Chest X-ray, PA view. Patient: 27 years old, sex F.
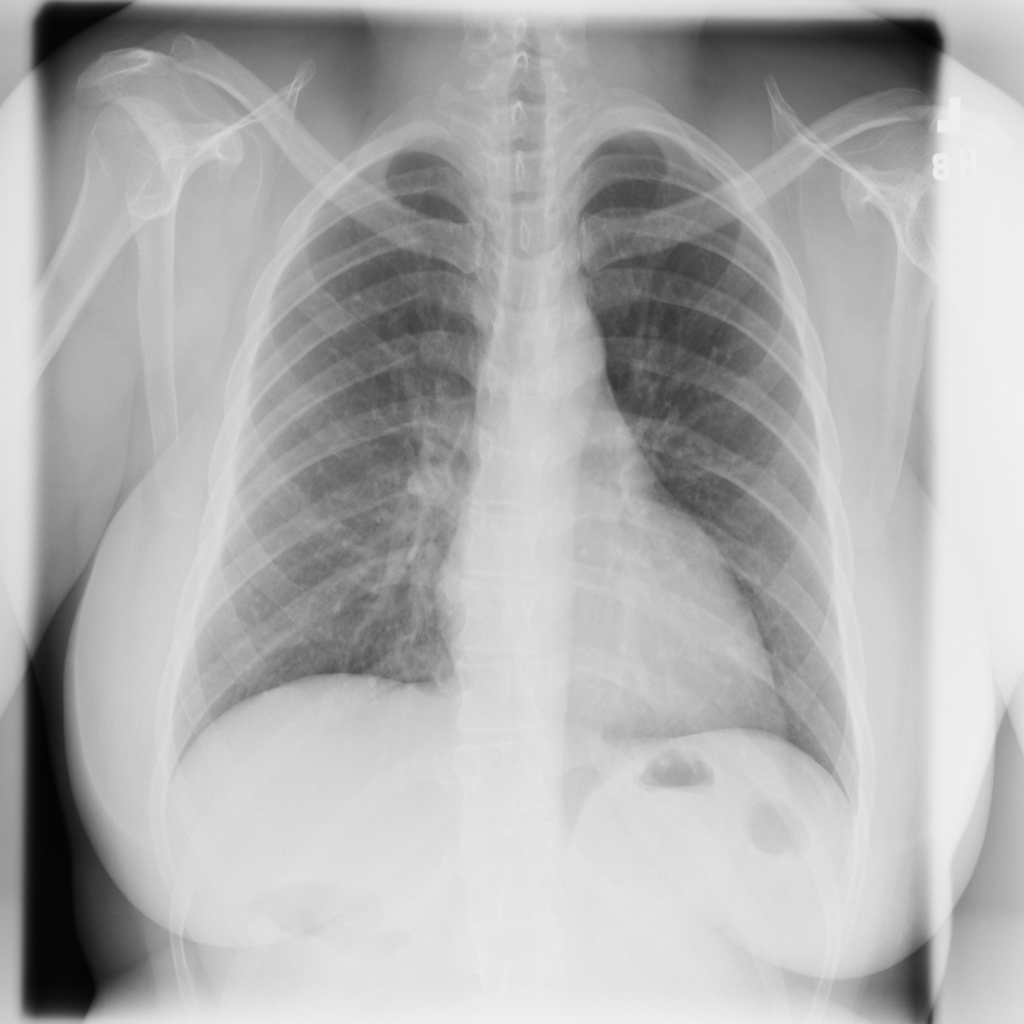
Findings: No Finding